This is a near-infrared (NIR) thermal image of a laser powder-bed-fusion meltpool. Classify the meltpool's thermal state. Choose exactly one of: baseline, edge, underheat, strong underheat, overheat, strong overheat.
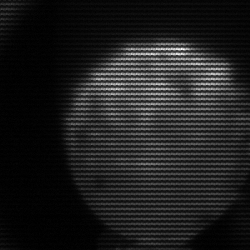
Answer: edge